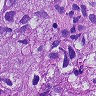
Metastatic tissue present: yes